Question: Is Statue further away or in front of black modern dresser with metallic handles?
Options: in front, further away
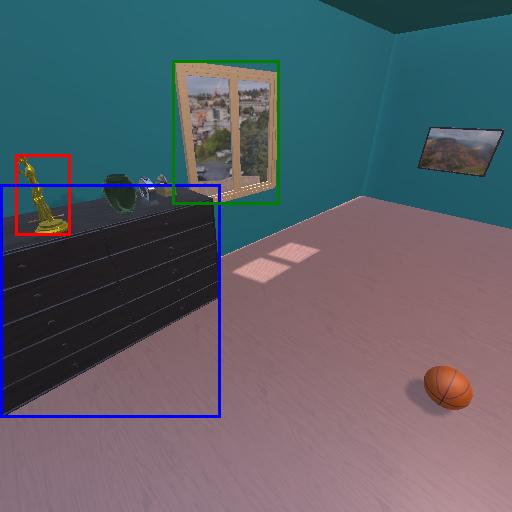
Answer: in front